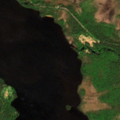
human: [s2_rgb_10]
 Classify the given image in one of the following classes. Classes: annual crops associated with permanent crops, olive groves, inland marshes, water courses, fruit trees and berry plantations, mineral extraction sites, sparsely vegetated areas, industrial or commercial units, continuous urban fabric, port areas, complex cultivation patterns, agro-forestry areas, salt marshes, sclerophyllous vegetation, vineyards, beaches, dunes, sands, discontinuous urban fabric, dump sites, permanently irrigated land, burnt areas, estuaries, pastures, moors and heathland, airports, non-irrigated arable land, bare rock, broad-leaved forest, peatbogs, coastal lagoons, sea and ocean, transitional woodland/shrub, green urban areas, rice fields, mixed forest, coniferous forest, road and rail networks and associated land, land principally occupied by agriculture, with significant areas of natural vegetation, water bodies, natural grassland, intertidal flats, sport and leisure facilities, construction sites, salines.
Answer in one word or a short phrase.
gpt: coniferous forest, transitional woodland/shrub, water bodies